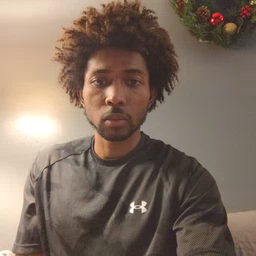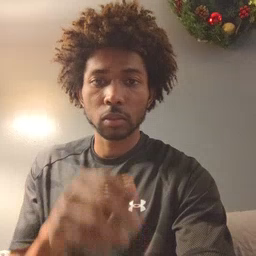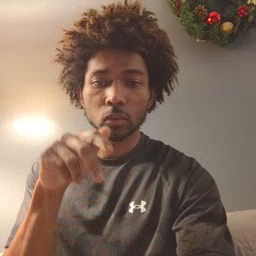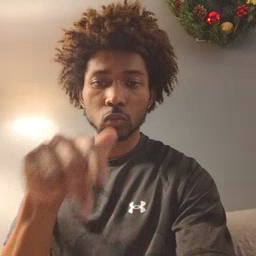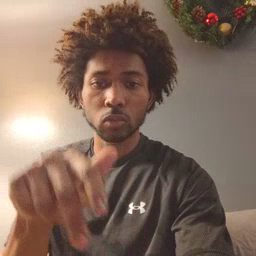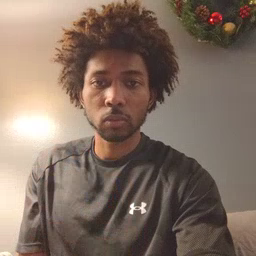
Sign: ride